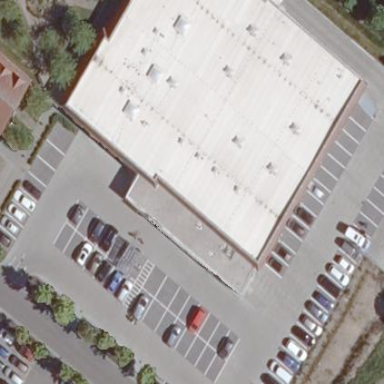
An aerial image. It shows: Retail area.